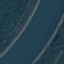
Land use / land cover: River